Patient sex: M
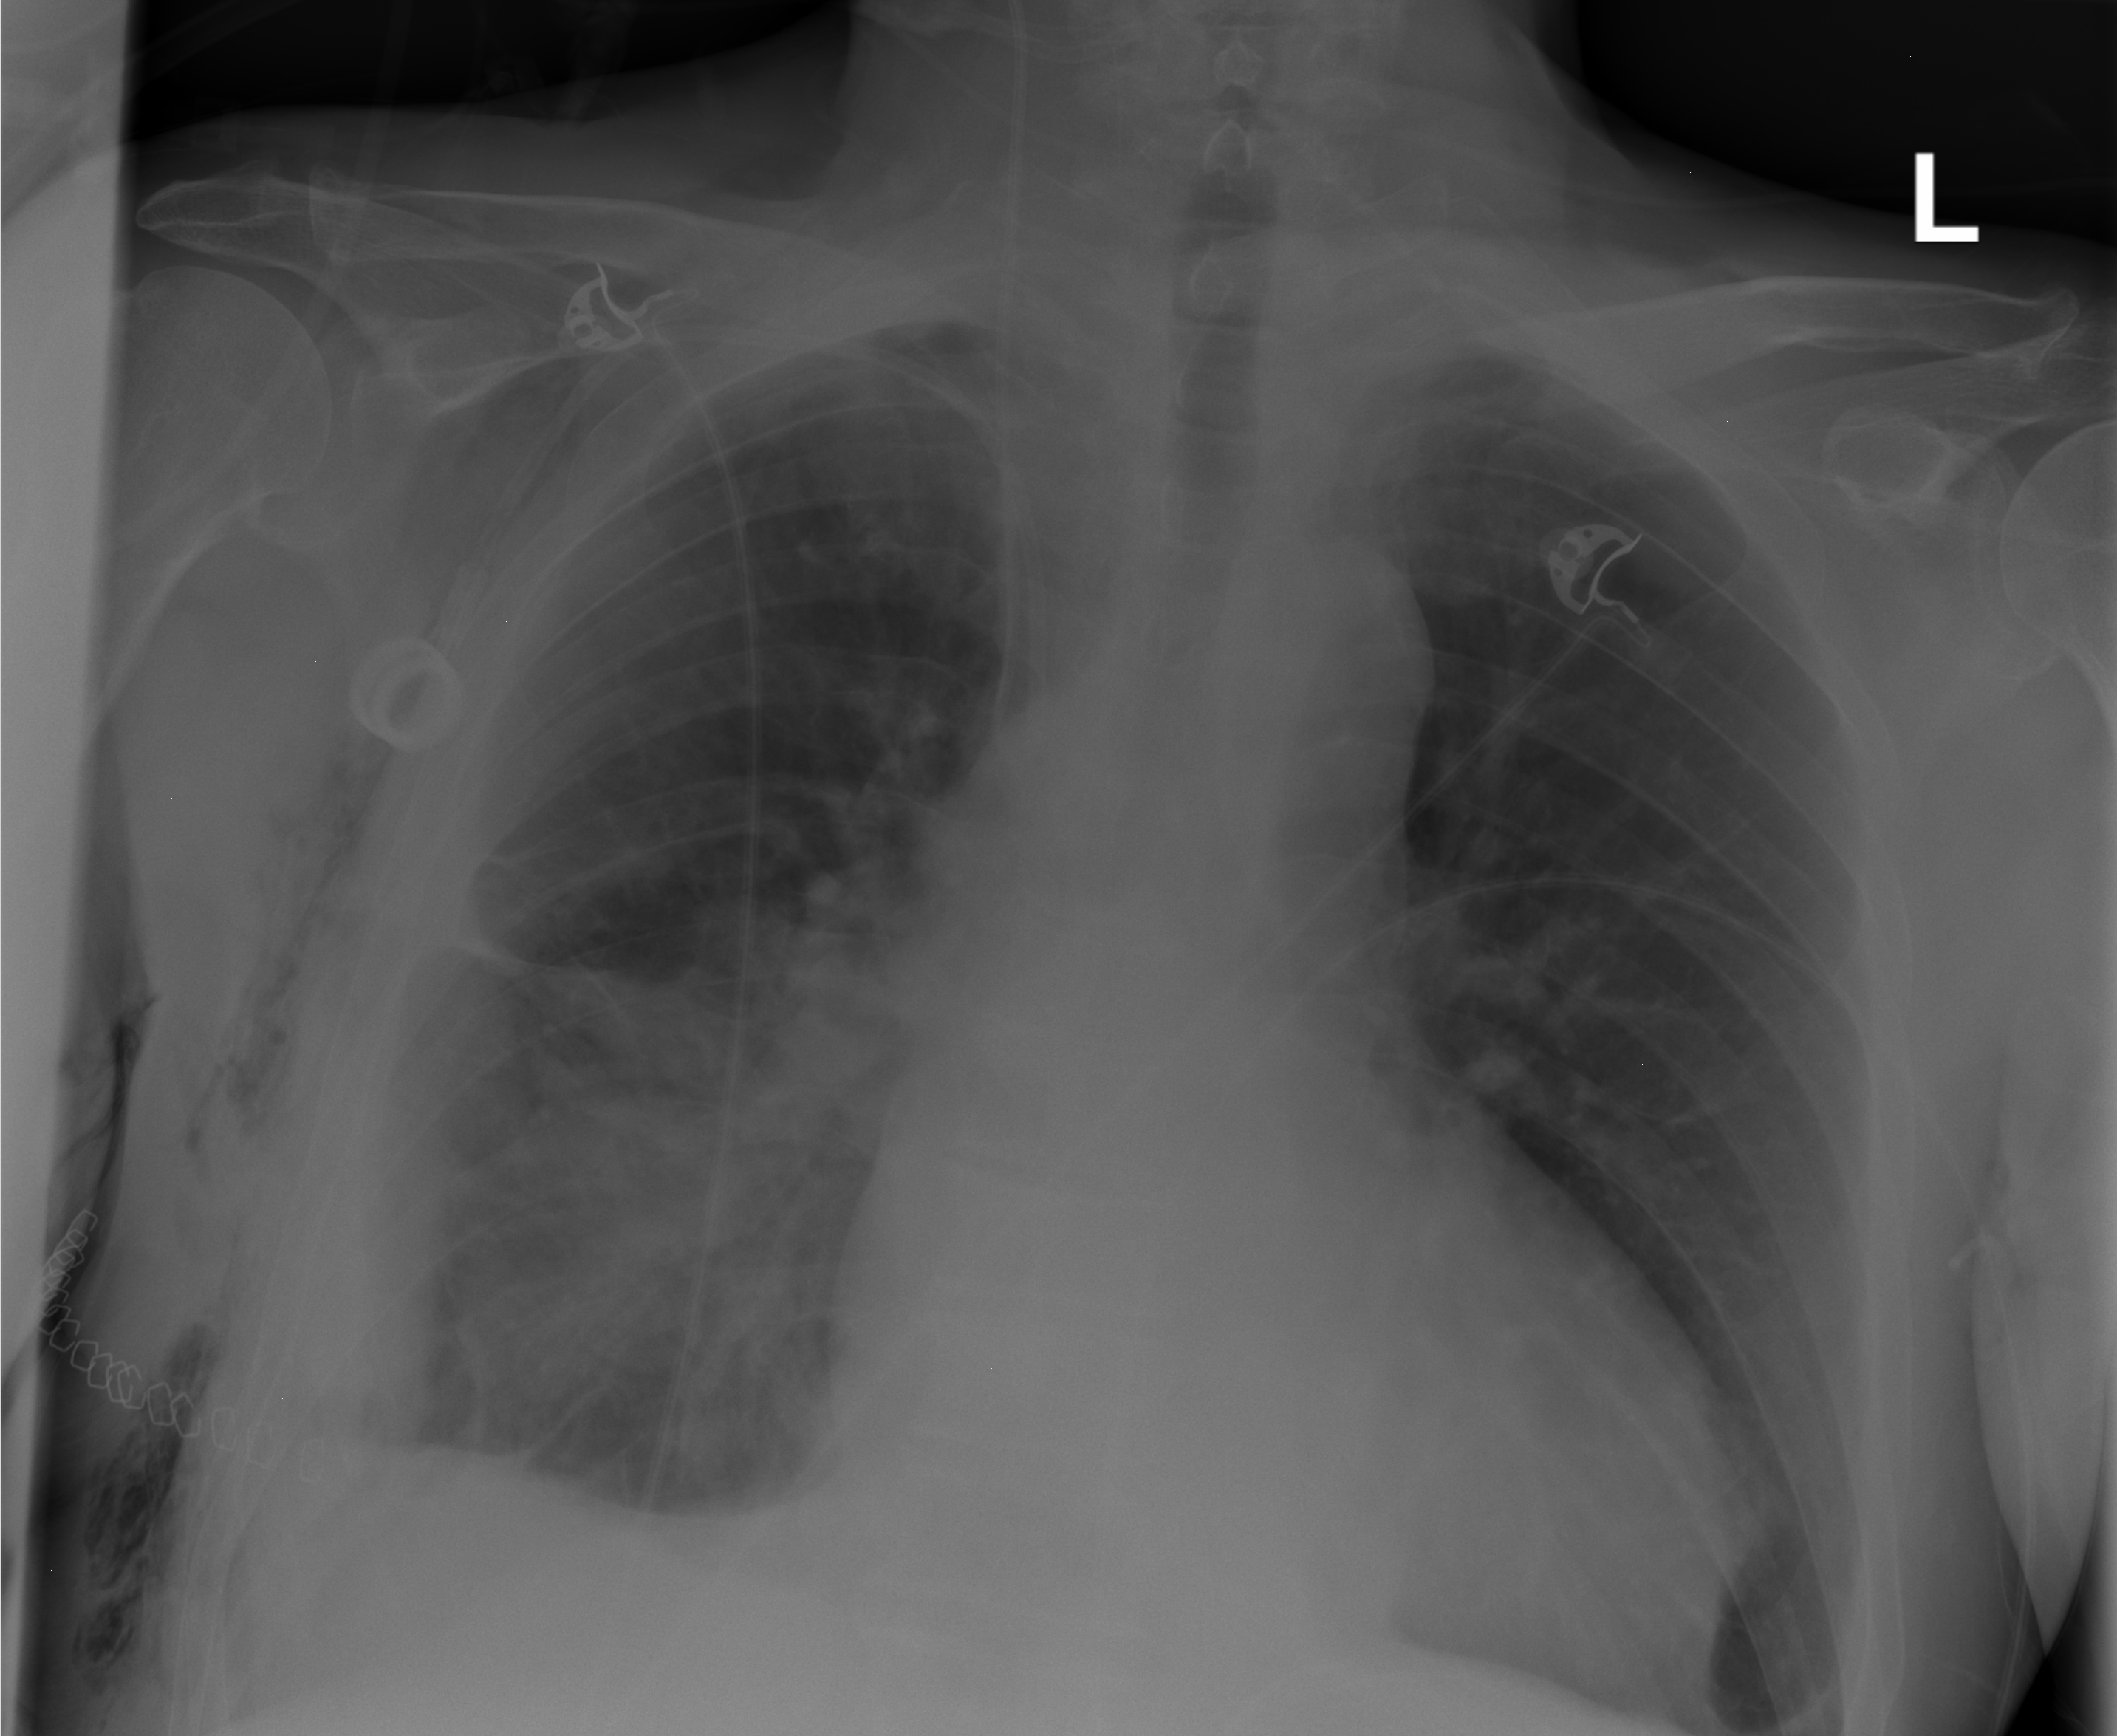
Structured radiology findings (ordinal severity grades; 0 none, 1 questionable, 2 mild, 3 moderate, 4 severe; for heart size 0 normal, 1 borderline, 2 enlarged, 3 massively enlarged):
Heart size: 0
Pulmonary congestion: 0
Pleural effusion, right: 2
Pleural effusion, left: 0
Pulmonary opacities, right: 2
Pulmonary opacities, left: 0
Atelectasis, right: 3
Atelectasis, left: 0